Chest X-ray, PA view. Patient: 60 years old, sex M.
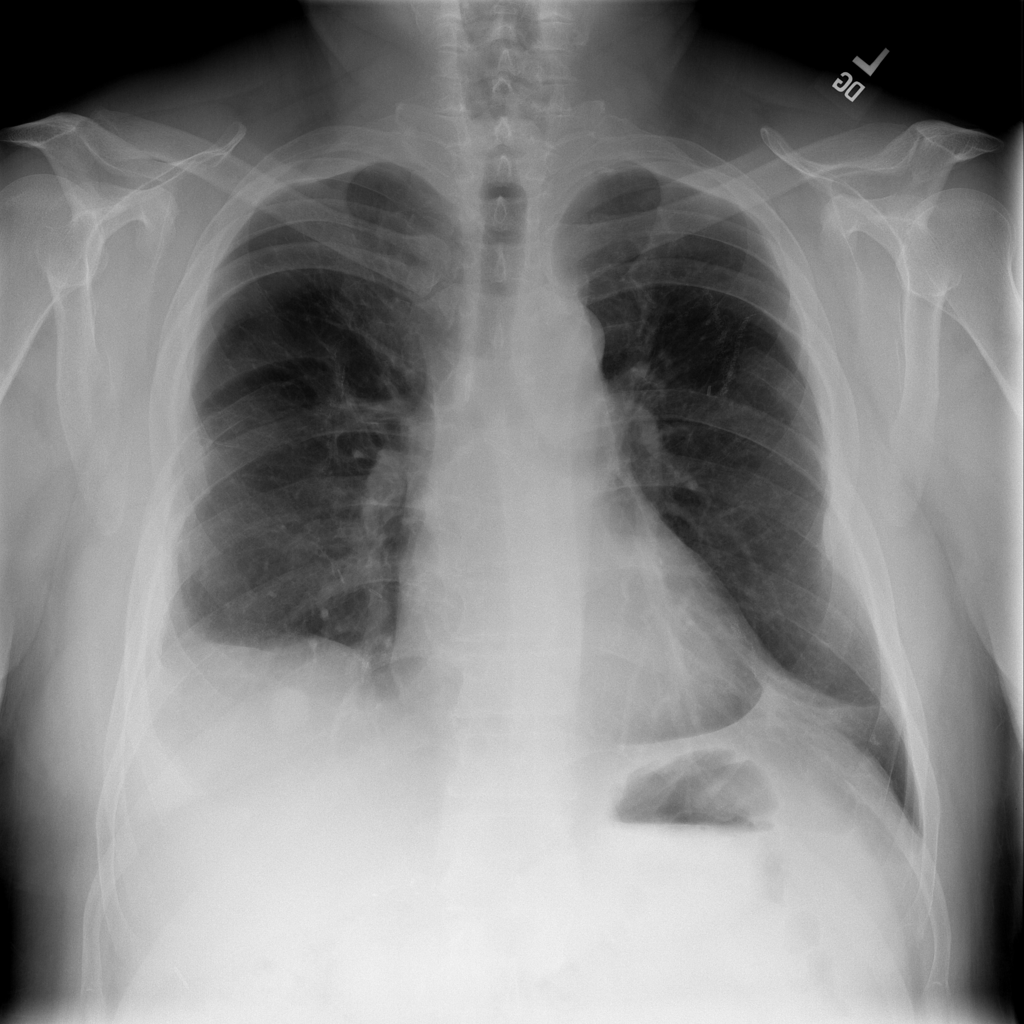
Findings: Mass